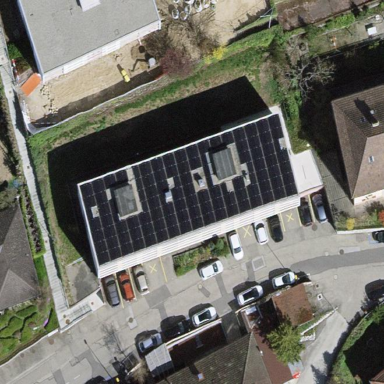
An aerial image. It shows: Solar power generator using photovoltaic panels.